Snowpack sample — Buffalo Mountain, Silverthorne, Colorado, USA (1/25/25, 10:11 AM MST)
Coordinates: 39.6222, -106.1139
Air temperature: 22 °F
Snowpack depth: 110 cm
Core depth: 30 cm
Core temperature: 42.8 °F
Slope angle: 12°, slope face: 102°
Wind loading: high
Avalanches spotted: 0
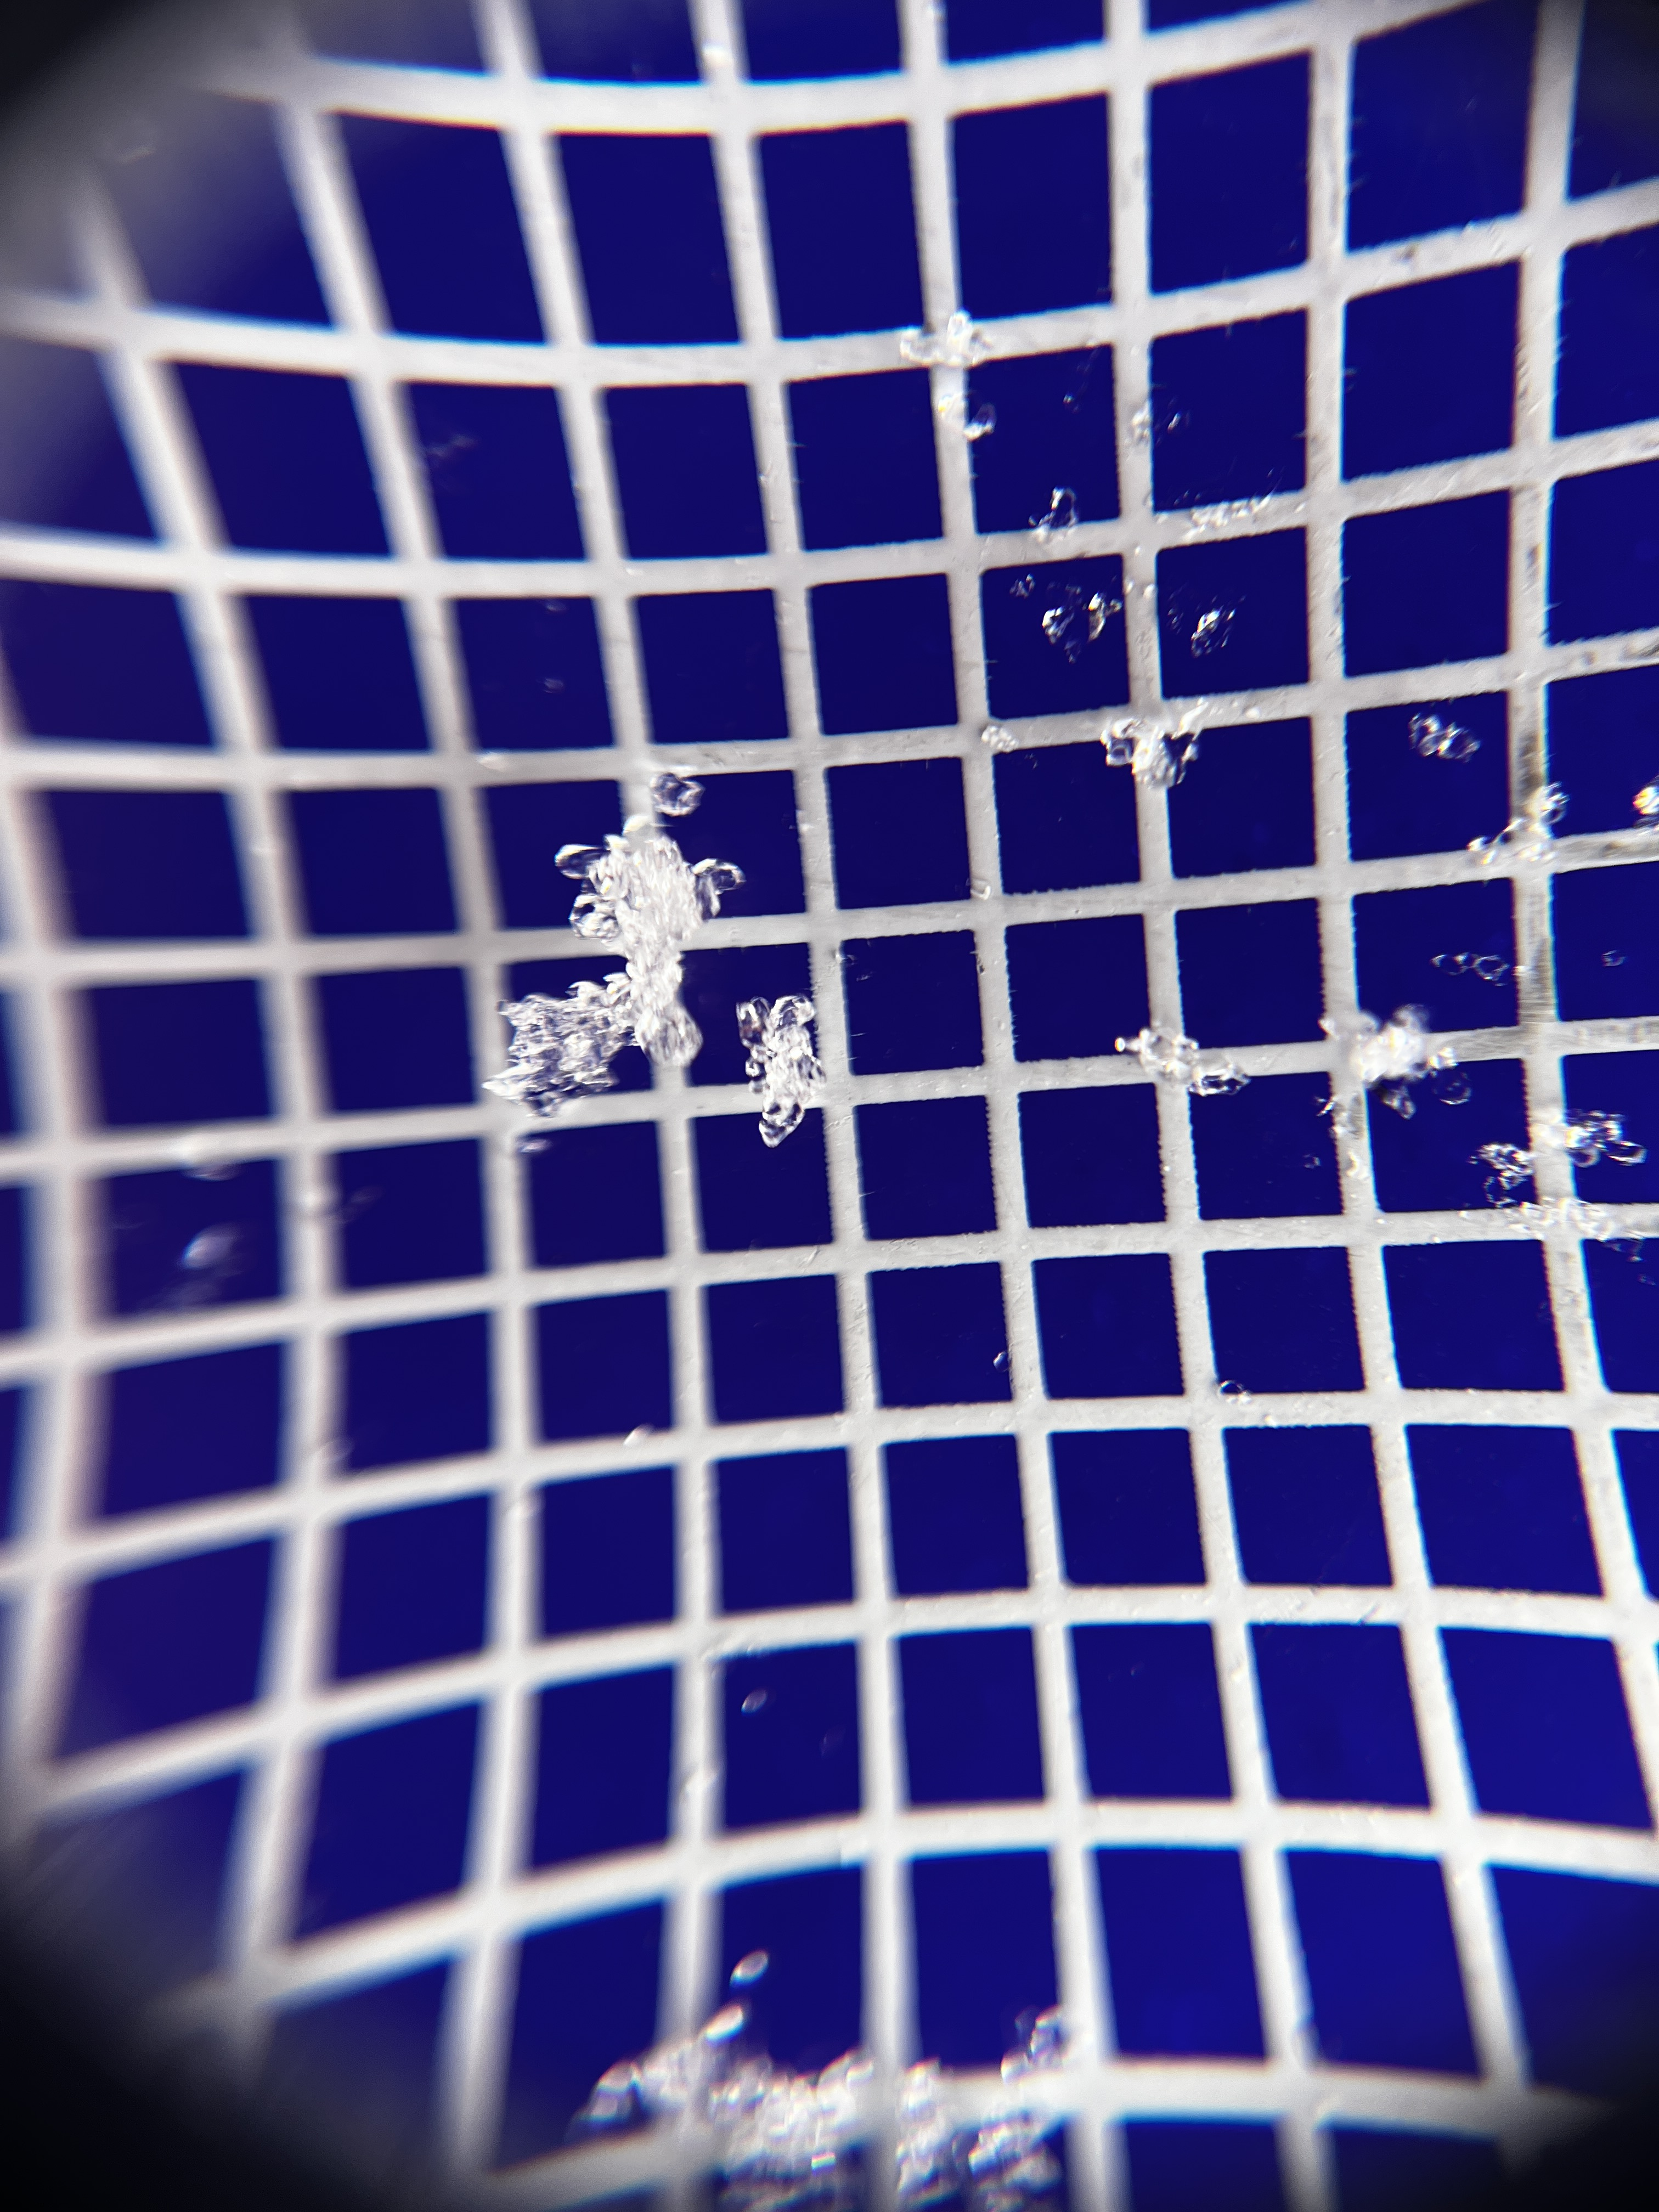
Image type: magnified_profile
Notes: No avalanches nearby, collected on the outskirts of a fire break 15 meters from the treeline, on way to Buffalo and Red Mountain